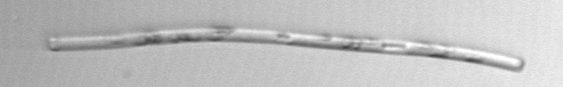
Label: Eucampia_morphytype1